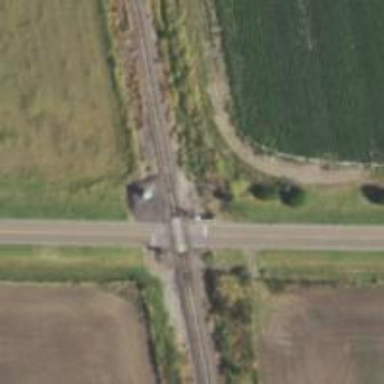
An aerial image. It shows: Railway level crossing.